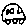
Label: car